Question: I have a winform C# app, in which i have a issues.
First here is a image of my form.(it is not final yet. So alignment is not set properly.)

here is my problem.
there are 36 textboxes (enclosed within the red area.) They will hold max 12 values but not sequentially i.e one after the other.
Now in the Blue Area is How i want the 12 values which will be filled in the red area.
I've searched thoroughly, but could not find anything concrete. i wrote a code that will first check if the textbox is free or not, if free copy the textbox value from red area to the blue(in a broad way.), under the switch button event. it only copies the last few textboxes from here to there.
that there are 36 textboxs in red area and only 12 in the blue, i have no idea how to go about further.
Any and all help is appreciated.
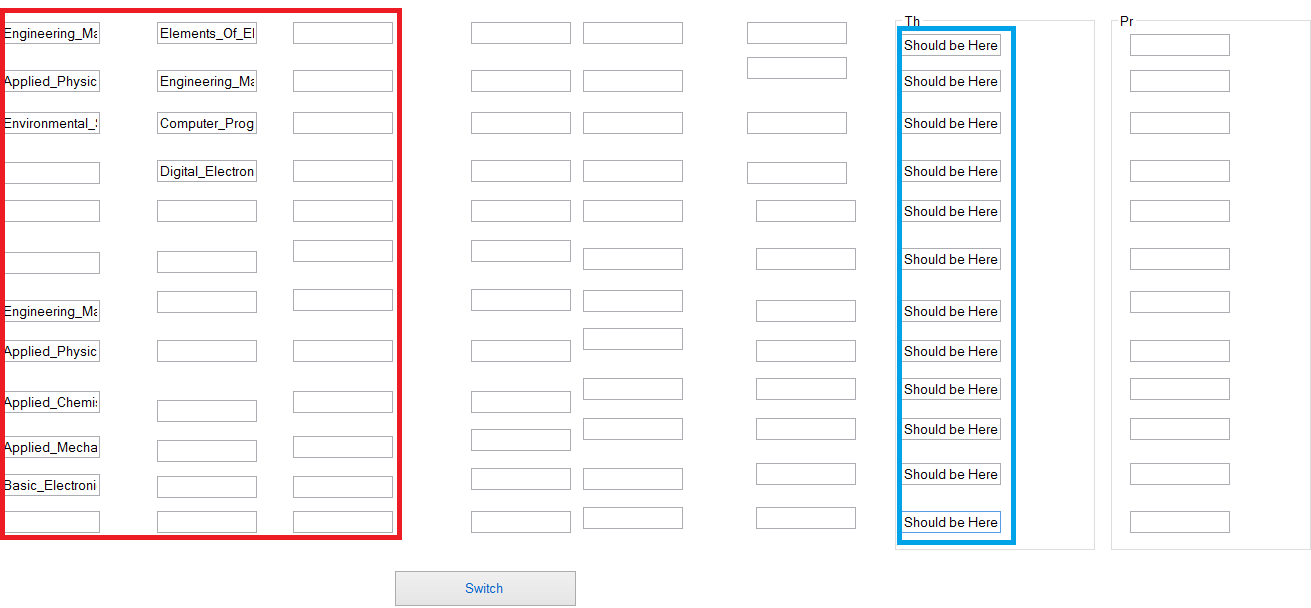
Answer: You can use 'LINQ' to get your textboxes.
First you need to give names to your Textboxes then identify them and distinguish between red area and blue area using their name.
For example, the name of the textboxes in red area could start with , blue are start with .(this is horrible of course, I'm saying for example, you don't do that give more meaningful names to your textboxes).
After you do that here is the solution:
'''
var values = this.Controls
.OfType<TextBox>()
.Where(x => x.Name.StartsWith("Red") && x.Text != string.Empty)
.Select(x => x.Text)
.ToList();
int i = 0;
foreach (var txtBox in this.Controls.OfType<TextBox>()
.Where(x => x.Name.StartsWith("Blue")))
{
txtBox.Text = values[i++];
}
'''